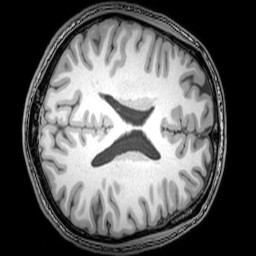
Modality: T1w
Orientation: axial
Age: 22
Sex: male
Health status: healthy
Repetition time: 0.081 s
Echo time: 0.037 s